Chest X-ray:
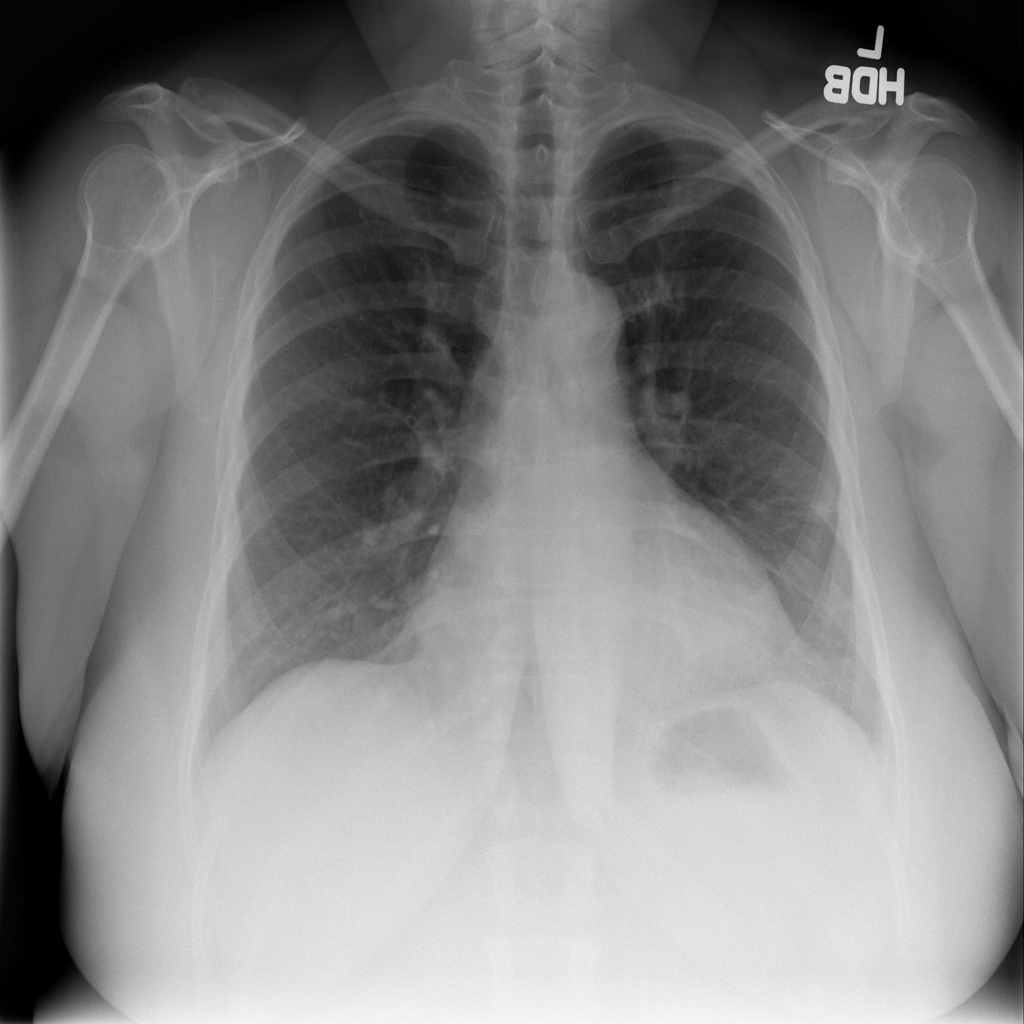
Findings: Atelectasis, Cardiomegaly
No abnormal finding: no